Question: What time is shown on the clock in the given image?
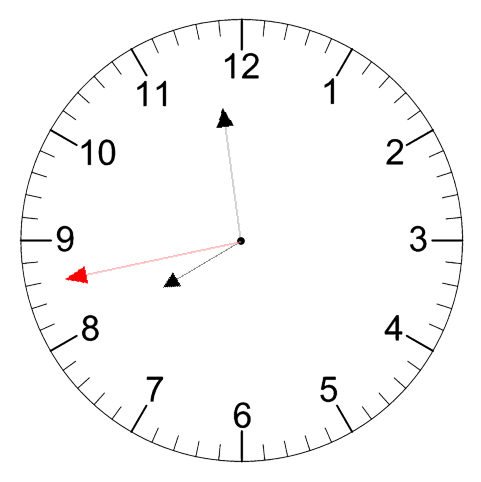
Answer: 07:58:43